Question: Sorry if this is a duplicate.
I have a two-class prediction model; it has 'n' configurable (numeric) parameters. The model can work pretty well if you tune those parameters properly, but the specific values for those parameters are hard to find. I used grid search for that (providing, say, 'm' values for each parameter). This yields 'm ^ n' times to learn, and it is time-consuming even when run in parallel on a machine with 24 cores.
I tried fixing all parameters but one and changing this only one parameter (which yields 'm x n' times), but it's not obvious for me what to do with the results I got. This is a sample plot of precision (triangles) and recall (dots) for negative (red) and positive (blue) samples:

Simply taking the "winner" values for each parameter obtained this way and combining them doesn't lead to best (or even good) prediction results. I thought about building regression on parameter sets with precision/recall as dependent variable, but I don't think that regression with more than 5 independent variables will be much faster than grid search scenario.
What would you propose to find good parameter values, but with reasonable estimation time? Sorry if this has some obvious (or well-documented) answer.
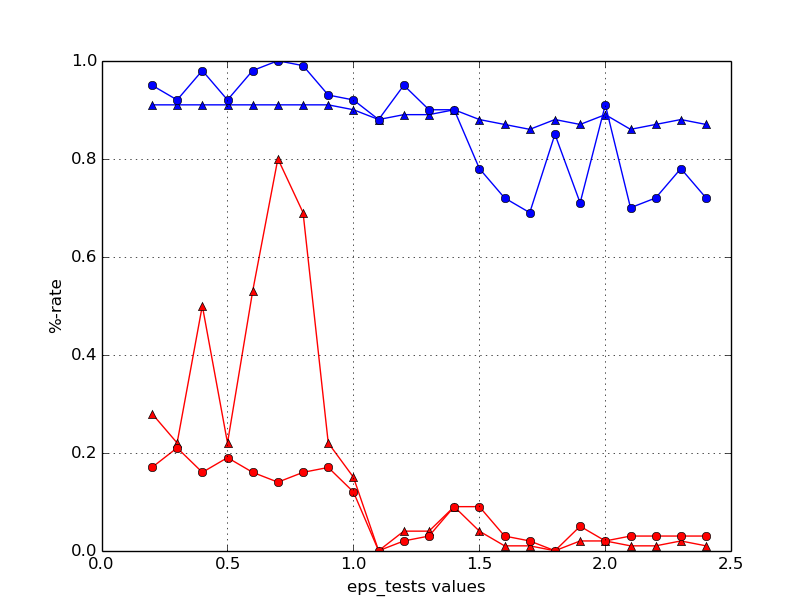
Answer: I would use a randomized grid search (pick random values for each of your parameters in a given range that you deem reasonable and evaluate each such randomly chosen configuration), which you can run for as long as you can afford to. <URL> runs some experiments that show this is at least as good as a grid search:
> Grid search and manual search are the most widely used strategies for hyper-parameter optimization.
This paper shows empirically and theoretically that randomly chosen trials are more efficient
for hyper-parameter optimization than trials on a grid. Empirical evidence comes from a comparison
with a large previous study that used grid search and manual search to configure neural networks
and deep belief networks. Compared with neural networks configured by a pure grid search,
we find that random search over the same domain is able to find models that are as good or better
within a small fraction of the computation time.
For what it's worth, I have used <URL> for a problem that required optimizing about 10 hyper-parameters for a text classification task, with very good results in only around 1000 iterations.